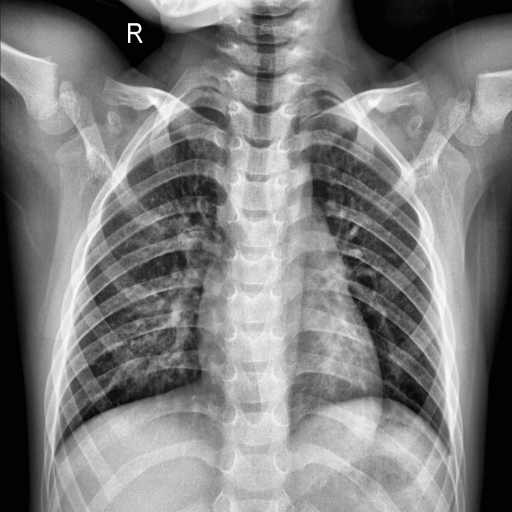
Finding: NORMAL